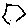
Label: hexagon